Aerial crown-view tile of a tropical tree (Barro Colorado Island, Panama), acquired 20240813:
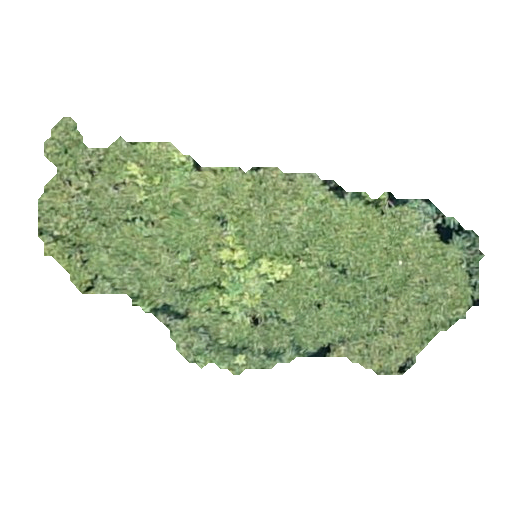
Species: Luehea seemannii
GBIF accepted scientific name: Luehea seemannii
Crown area: 108.428 m²